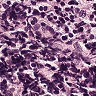
Metastatic tissue present: no